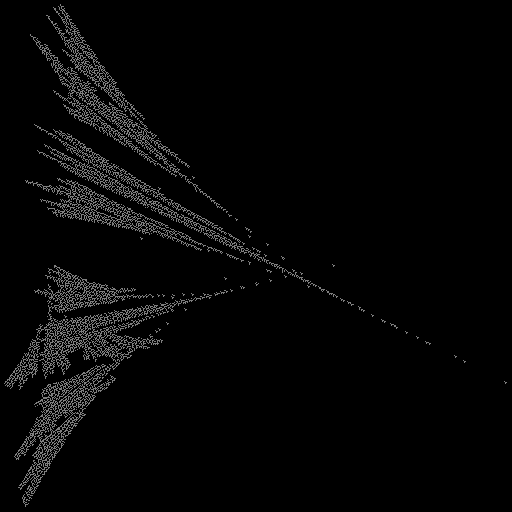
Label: ginkgo